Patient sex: F
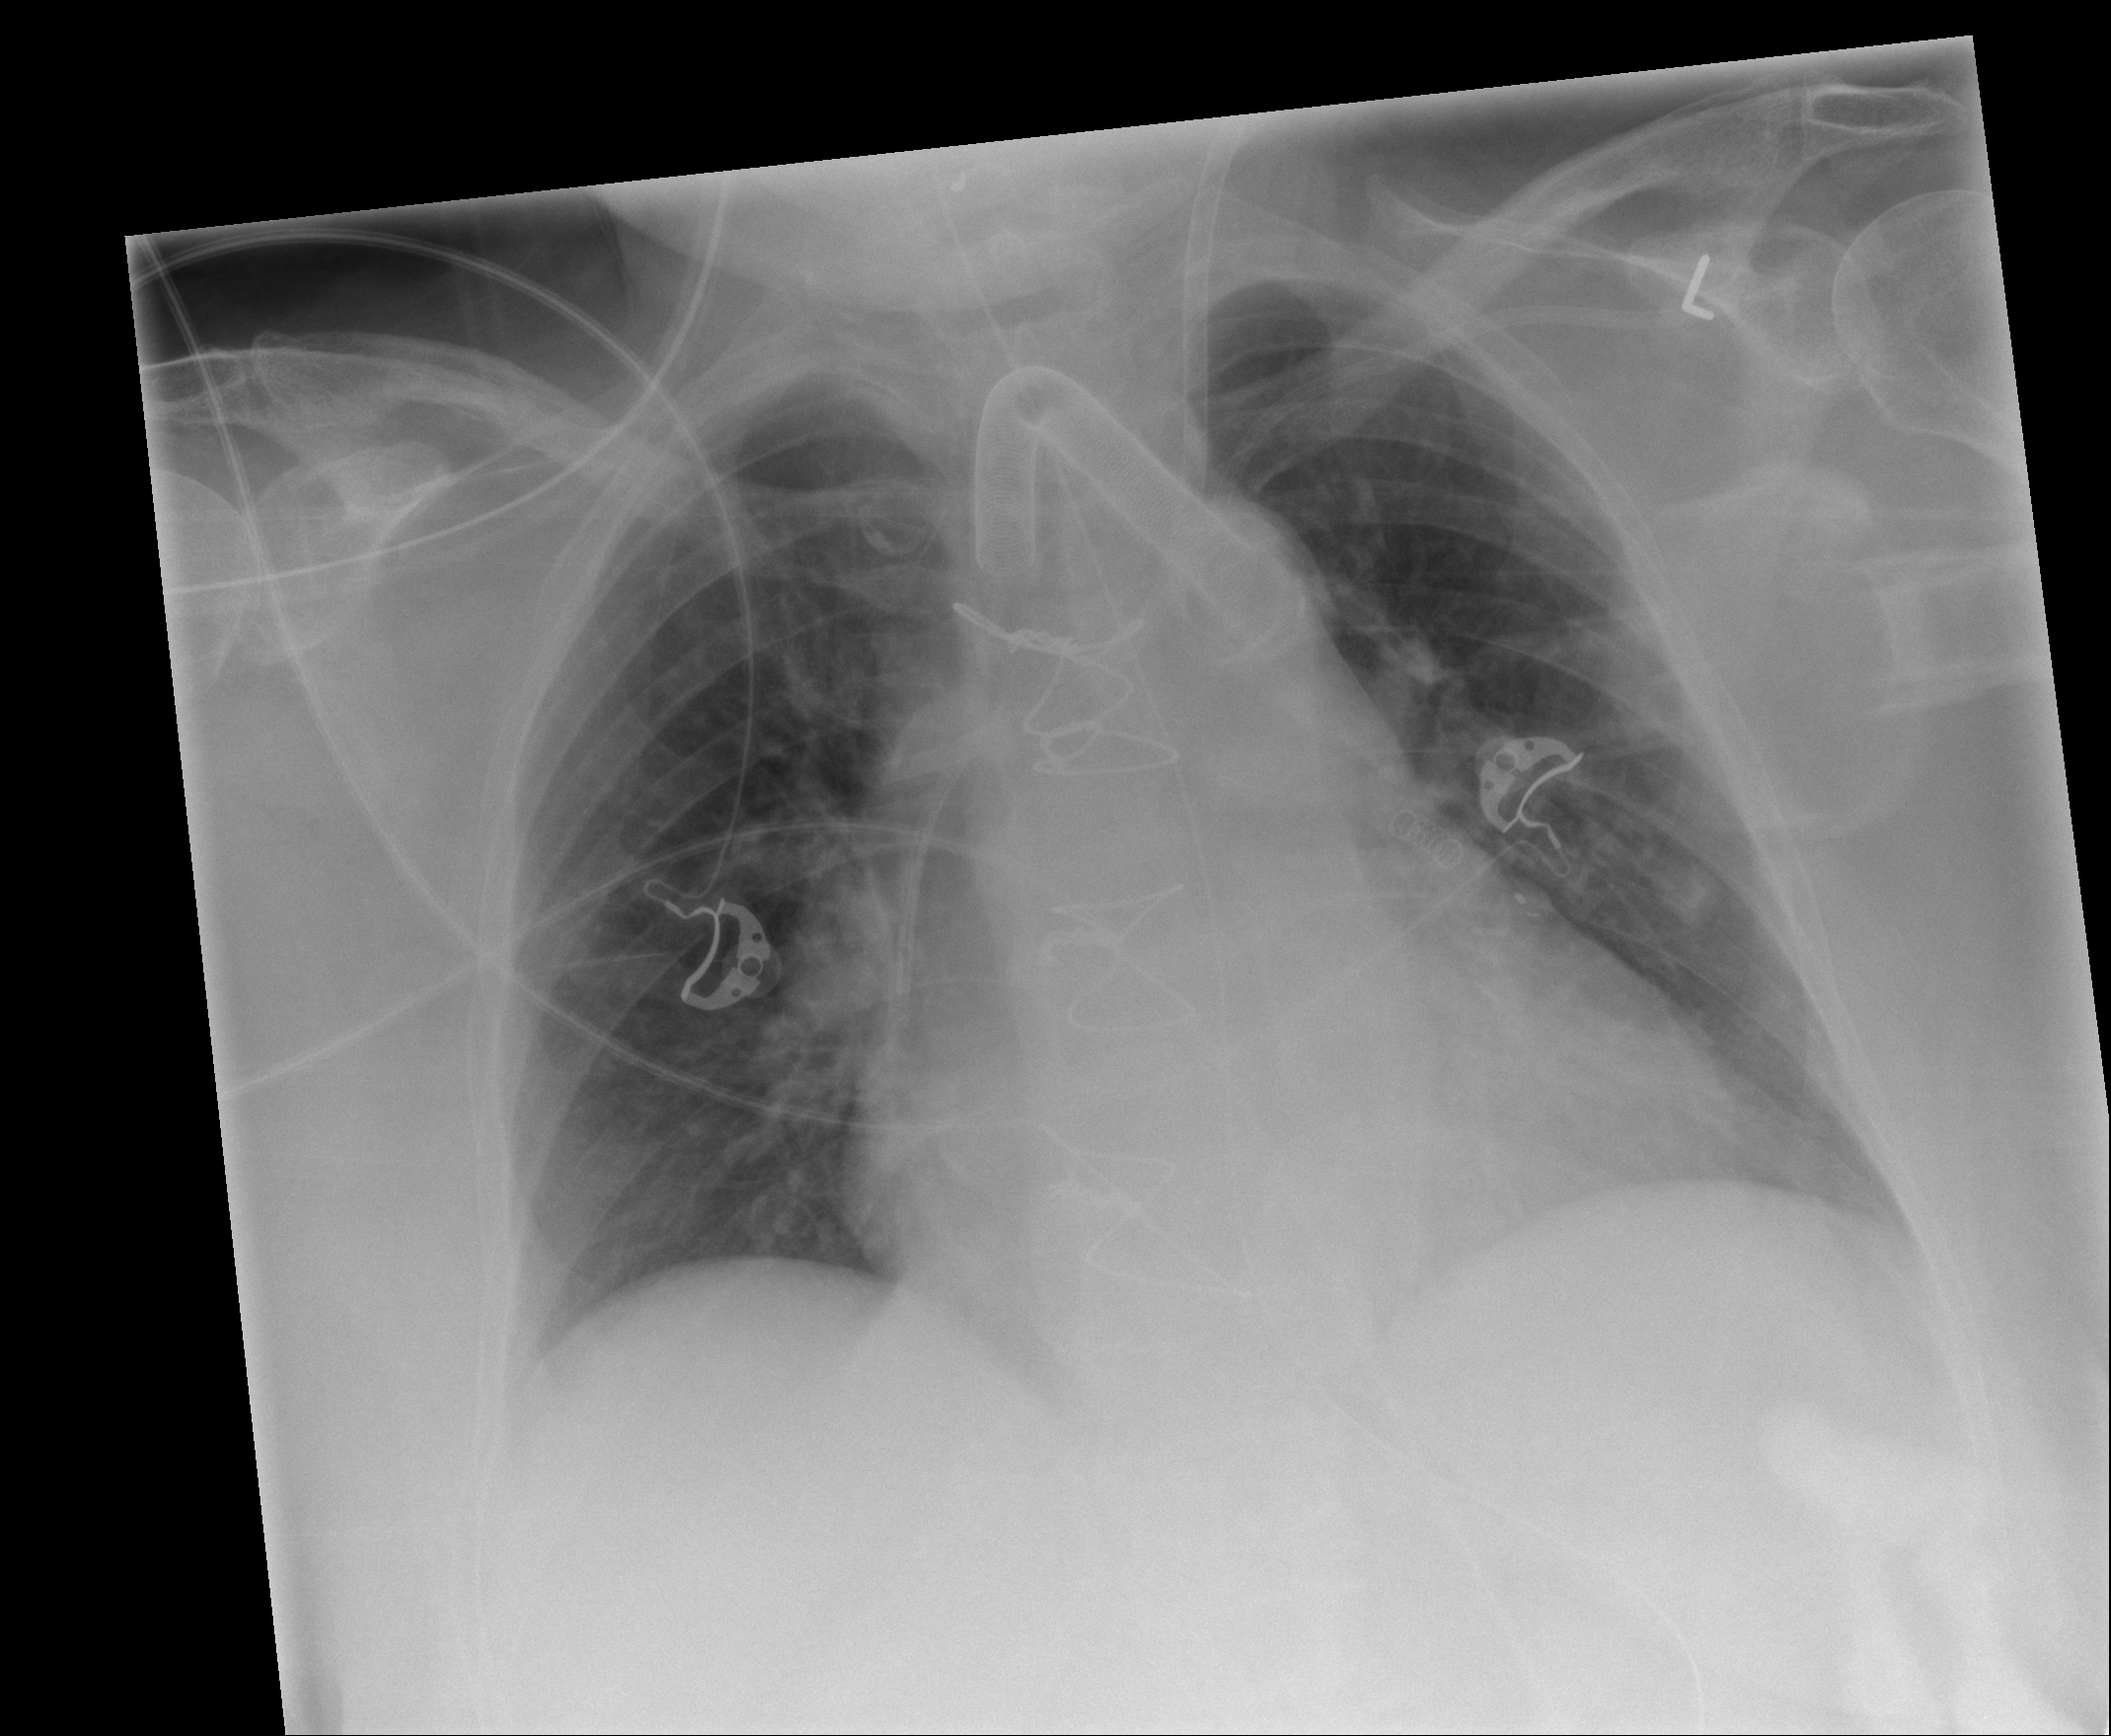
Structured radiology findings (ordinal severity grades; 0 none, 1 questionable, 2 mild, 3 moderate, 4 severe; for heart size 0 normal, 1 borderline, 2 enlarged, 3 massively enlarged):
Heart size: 2
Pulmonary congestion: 2
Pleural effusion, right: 0
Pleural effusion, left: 0
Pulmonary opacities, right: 0
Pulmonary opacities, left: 0
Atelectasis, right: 0
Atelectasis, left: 0